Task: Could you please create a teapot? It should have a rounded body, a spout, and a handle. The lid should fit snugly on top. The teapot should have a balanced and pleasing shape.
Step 63:
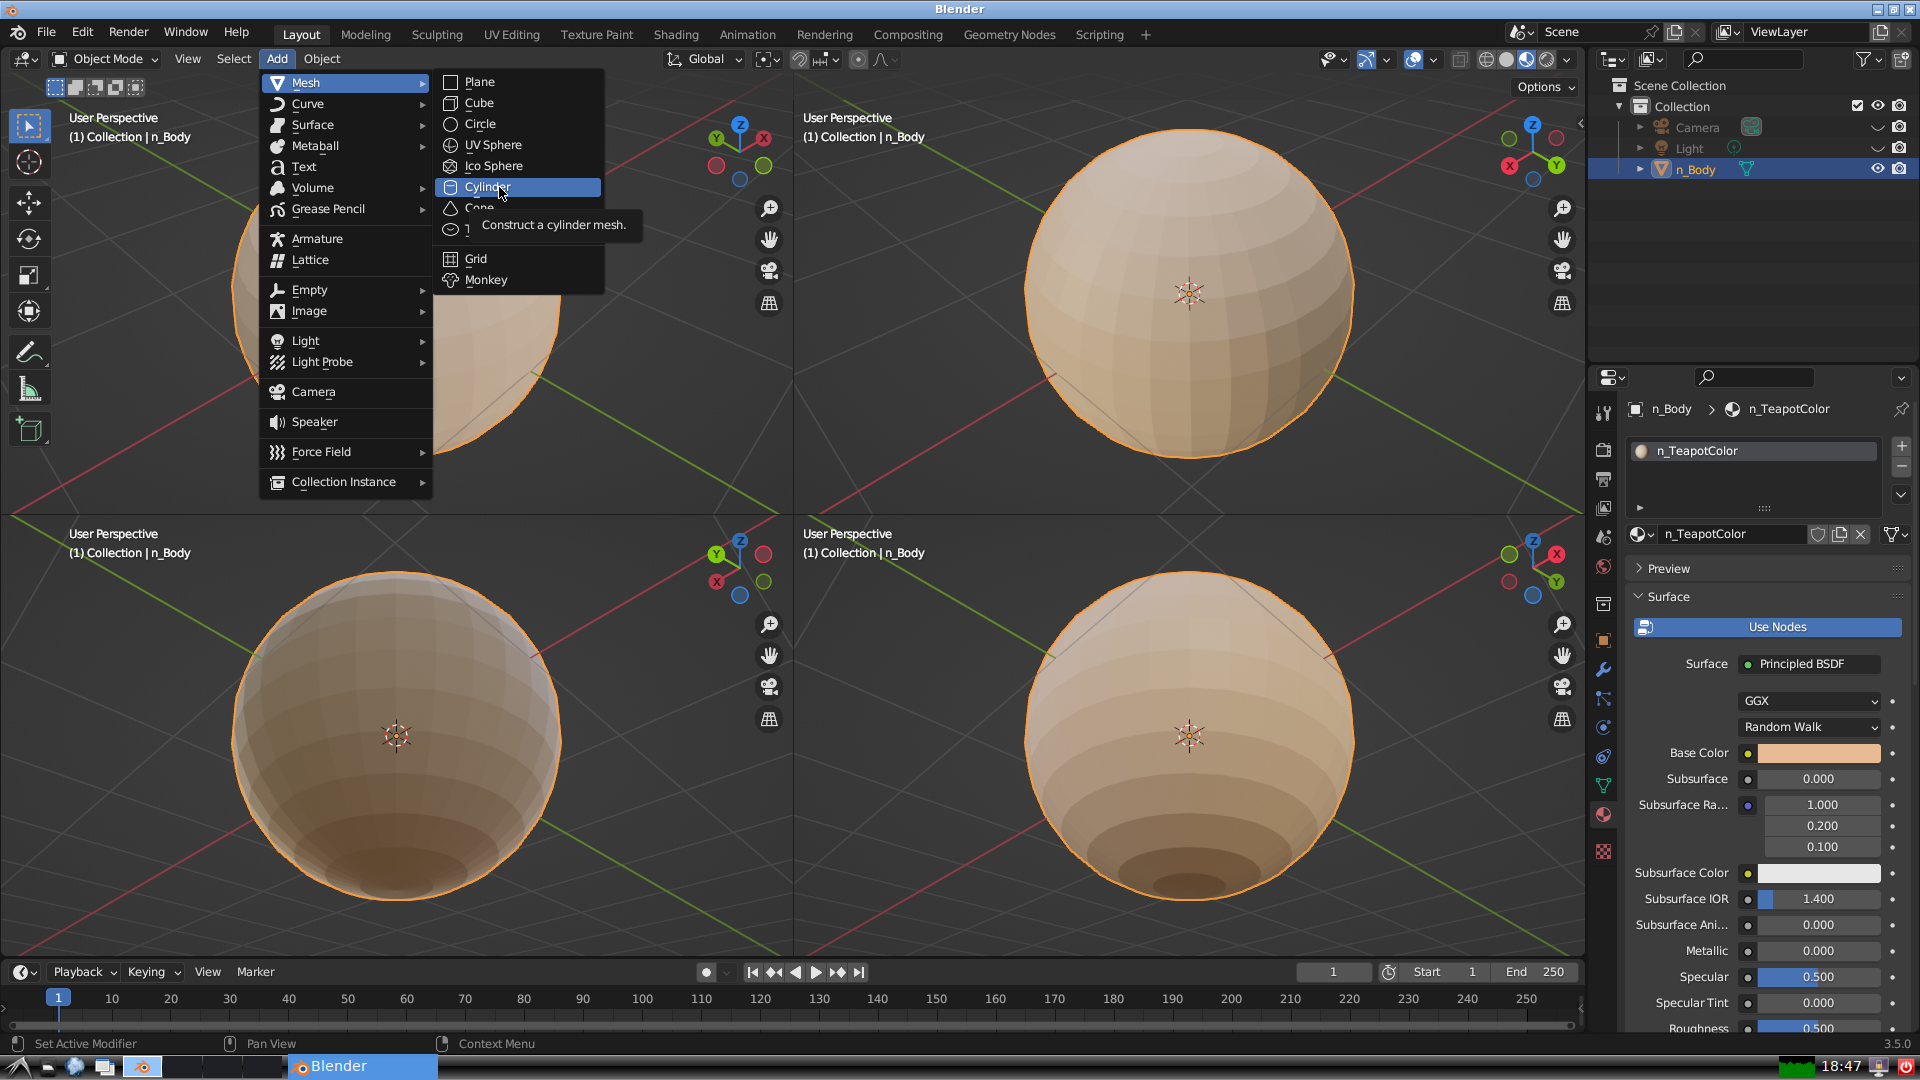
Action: click: no